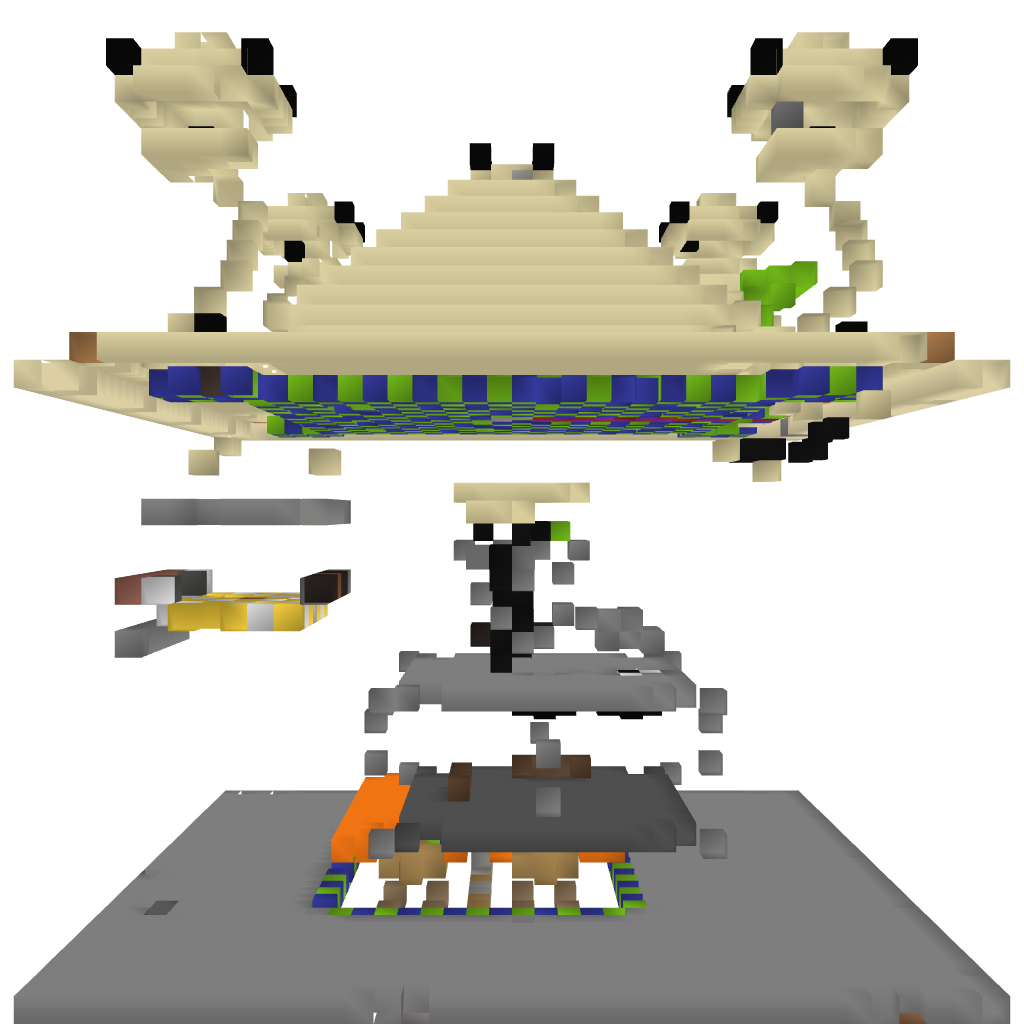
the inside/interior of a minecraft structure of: PartyTemple